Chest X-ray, AP view. Patient: 53 years old, sex F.
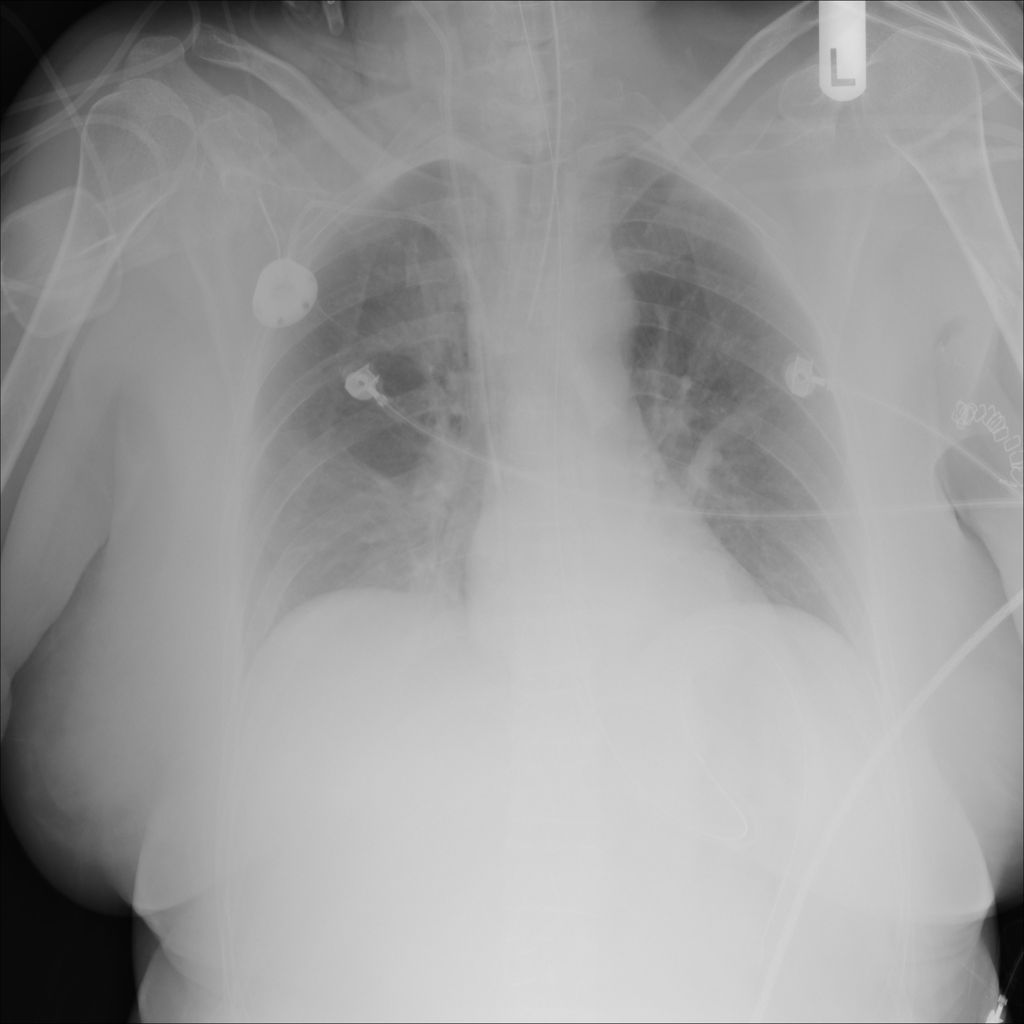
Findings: Atelectasis